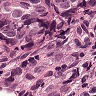
Metastatic tissue present: yes